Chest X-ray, AP view. Patient: 26 years old, sex F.
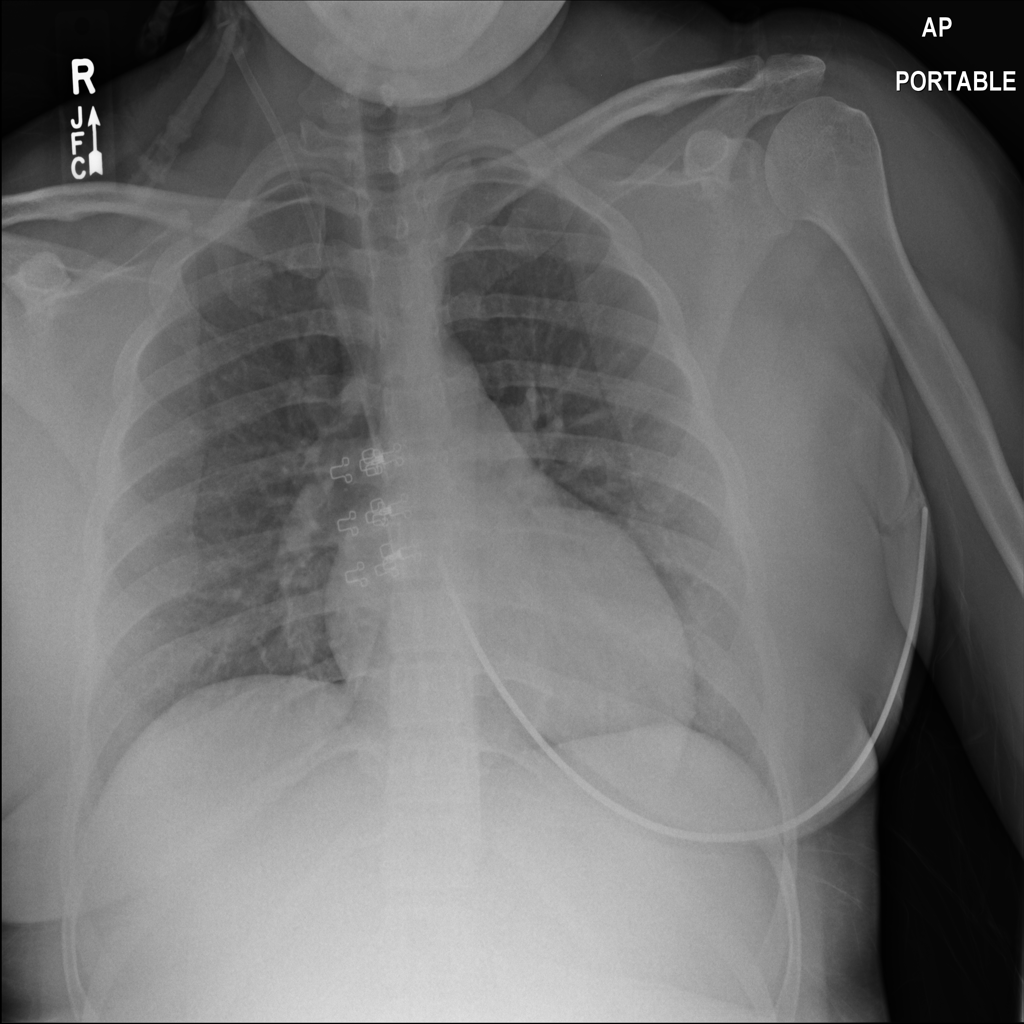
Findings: No Finding